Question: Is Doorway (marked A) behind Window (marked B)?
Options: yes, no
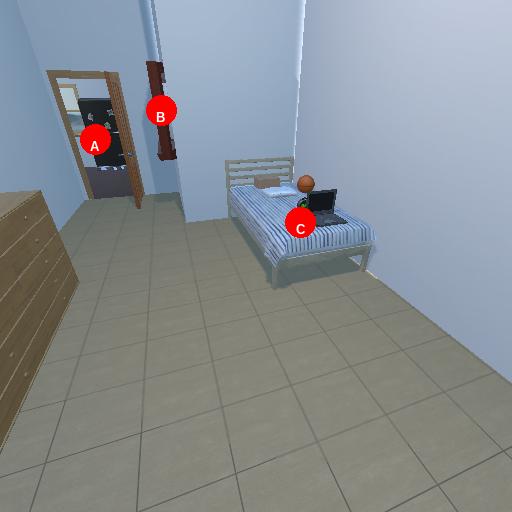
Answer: yes